Question: I'm trying to create an app that has a table and if you select one row you can create a text editor and an image, then save it, then go back to another row and save a different text/image.
EDIT: If you need more classes/information for me to put on stackoverflow, please let me know.
Error:

Entire project:
<URL>
Class containing error:
'''
import UIKit
weak var FirstFileNameTextField: UILabel!
enum ShapeType: String
{
case Line = "Line"
case Ellipse = "Ellipse"
case Rectangle = "Rectangle"
case FilledEllipse = "Filled Ellipse"
case FilledRectangle = "Filled Rectangle"
case Scribble = "Scribble"
}
let shapes: [ShapeType] = [ .Line, .Ellipse, .Rectangle, .FilledEllipse, .FilledRectangle, .Scribble ]
class MainProjectScene: UIViewController
{
var row: Row?
@IBAction func PressedSaveAs(sender: UIButton) //this is the save as function that I would like to know how to change
{
//1. Create the alert controller.
var alert = UIAlertController(title: "Name/rename your file:", message: "Enter a filename to name/rename and save your file", preferredStyle: .Alert)
//2. Add the text field. You can configure it however you need.
alert.addTextFieldWithConfigurationHandler({ (textField) -> Void in
textField.text = "Your file name"
})
alert.addAction(UIAlertAction(title: "OK", style: .Default, handler:
{
(action) -> Void in
let textField = alert.textFields![0] as UITextField
print("Text field: \(textField.text)")
// rows.cell.textLabel?.text = textField.text
CurrentFileName = textField.text!
rows[IndexPath.row].FileName = textField.text!
rows[IndexPath.row].UserText = self.TextUserScrollEdit.text!
}))
// 4. Present the alert.
self.presentViewController(alert, animated: true, completion: nil)
// rows[indexPath.row].FileName = rows.cell.textLabel?.text
// rows[i] = textField.text
// if let detailViewController = segue.destinationViewController as? MainProjectScene {
// if let cell = sender as? UITableViewCell {
// if let indexPath = self.tableView.indexPathForCell(cell) {
// detailViewController.row = rows[indexPath.row]
}
override func viewWillAppear(animated: Bool)
{
if let r = row
{
row!.FileName = r.FileName
row!.QuartzImage = r.QuartzImage
row!.UserText = r.UserText
rows[IndexPath.row].UserText = self.TextUserScrollEdit.text!
}
}
override func viewDidLoad()
{
super.viewDidLoad()
TextUserScrollEdit.text = rows[IndexPath.row].UserText
// FacebookButton.addTarget(self, action: "didTapFacebook", forControlEvents: .TouchUpInside)
}
@IBOutlet weak var TextUserScrollEdit: UITextView!
@IBOutlet weak var NewFileButton: UIButton!
@IBOutlet weak var TwoDQuartzButton: UIButton!
@IBOutlet weak var YouTubeButton: UIButton!
@IBOutlet weak var TwitterButton: UIButton!
@IBOutlet weak var OpenFileButton: UIButton!
@IBOutlet weak var SnapChatButton: UIButton!
@IBOutlet weak var FacebookButton: UIButton!
@IBAction func PressedTwoDQuartzButton(sender: UIButton) {
}
@IBAction func PressedSnapchatButton(sender: UIButton){
UIApplication.sharedApplication().openURL(NSURL(string: "https://www.snapchat.com/")!)
}
@IBAction func PressedYouTubeButton(sender: UIButton) {
UIApplication.sharedApplication().openURL(NSURL(string: "https://www.youtube.com/")!)
}
@IBOutlet weak var InstagramButton: UIButton!
@IBAction func PressedFacebookButton(sender: UIButton) {
UIApplication.sharedApplication().openURL(NSURL(string: "http://www.facebook.com")!)
}
@IBAction func PressedInstagramButton(sender: UIButton) {
UIApplication.sharedApplication().openURL(NSURL(string: "https://www.instagram.com/")!)
}
@IBAction func PressedTwitterButton(sender: UIButton) {
UIApplication.sharedApplication().openURL(NSURL(string: "https://twitter.com/")!)
}
@IBOutlet weak var SaveAsButton: UIButton!
// @IBOutlet weak var shapeButton: ShapeButton!
@IBOutlet weak var canvas: CanvasView!
@IBOutlet var colorButtons: [UIButton]!
@IBOutlet weak var shapeButton: ShapeButton!
@IBAction func selectColor(sender: UIButton) {
UIView.animateWithDuration(0.5, delay: 0.0,
usingSpringWithDamping: CGFloat(0.25),
initialSpringVelocity: CGFloat(0.25),
options: UIViewAnimationOptions.CurveEaseInOut, animations: {
for button in self.colorButtons {
button.frame.origin.y = self.view.bounds.height - 58
}
sender.frame.origin.y -= 20
}, completion: nil)
canvas.color = sender.backgroundColor!
shapeButton.color = sender.backgroundColor!
}
@IBAction func selectShape(sender: ShapeButton) {
let title = "Select Shape"
let alertController = UIAlertController(title: title, message: nil, preferredStyle: .ActionSheet)
for shape in shapes {
let action = UIAlertAction(title: shape.rawValue, style: .Default) { action in
sender.shape = shape
self.canvas.shape = shape
}
alertController.addAction(action)
}
presentViewController(alertController, animated: true, completion: nil)
}
}
'''
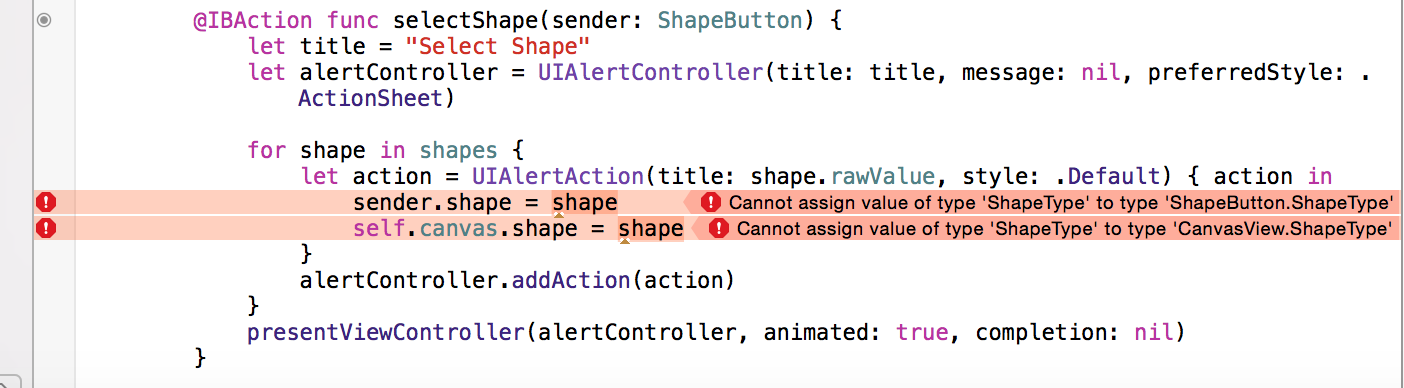
Answer: Get rid of the 'enum ShapeType' declarations inside both 'ShapeButton.swift' and 'CanvasView.swift' files. You declare this type for several times. That's the reason.